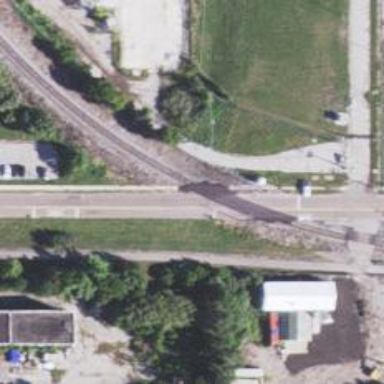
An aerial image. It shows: Level crossing with lights at the railway.